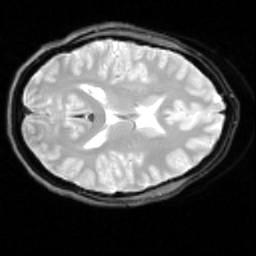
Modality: inplaneT2
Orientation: axial
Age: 22
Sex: male